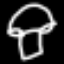
Label: mushroom